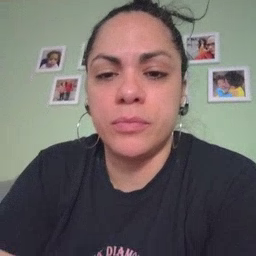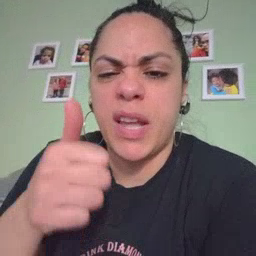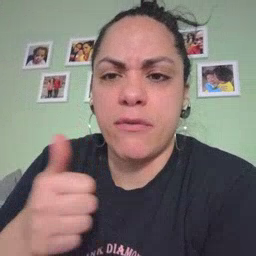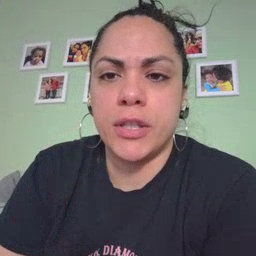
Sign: every